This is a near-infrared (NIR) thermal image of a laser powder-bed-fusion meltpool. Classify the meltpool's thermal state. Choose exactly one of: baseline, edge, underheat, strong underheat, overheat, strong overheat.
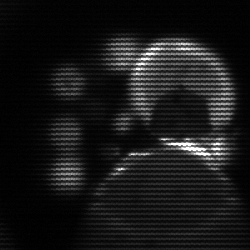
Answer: edge